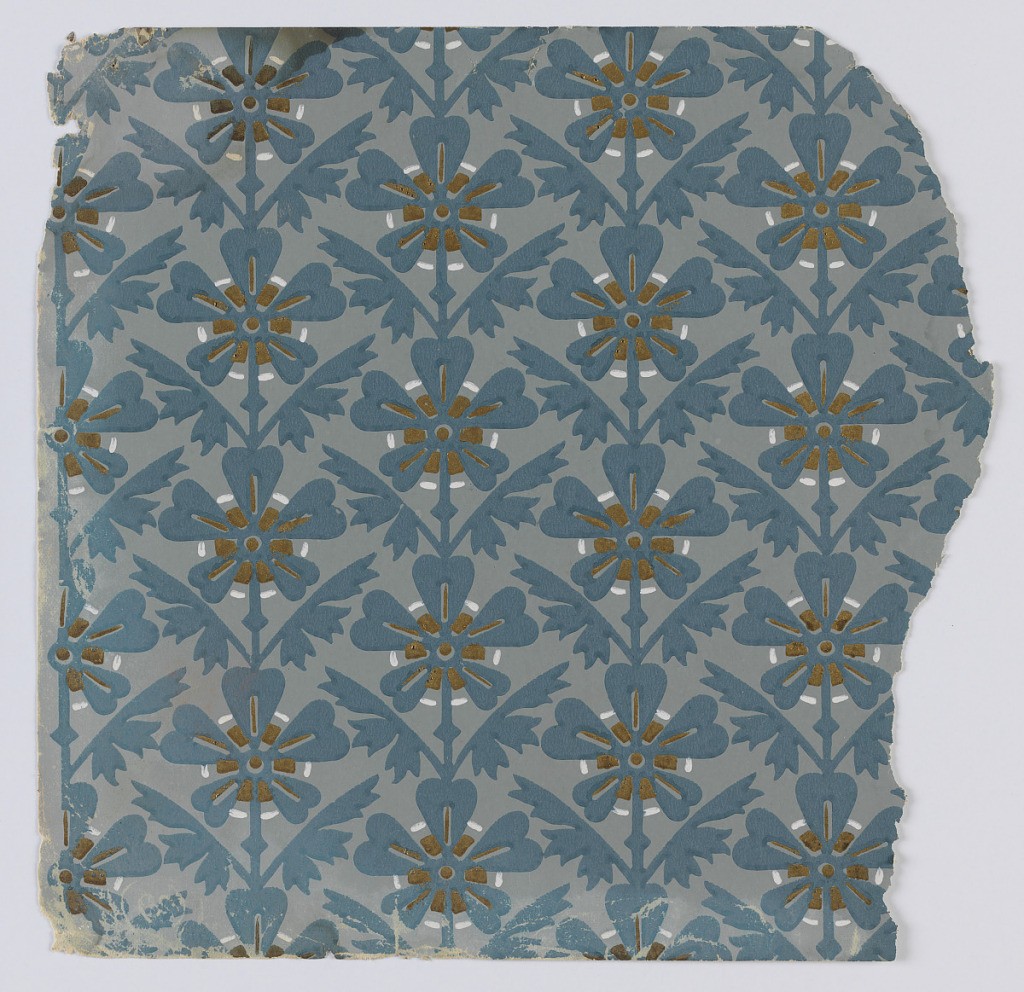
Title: Sidewall sample
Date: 1880–90
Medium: Machine-printed on paper
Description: Fragmentary wallpapers from sample book, including aesthetic-style and Anglo-Japanesque designs.

72 pages of samples.